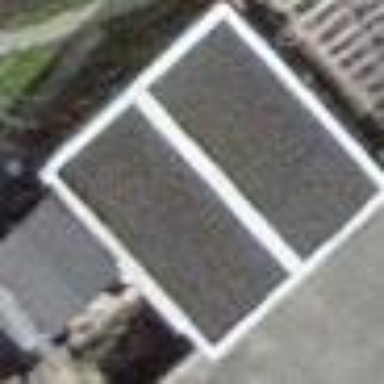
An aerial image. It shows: Garage.